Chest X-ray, AP view. Patient: 33 years old, sex M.
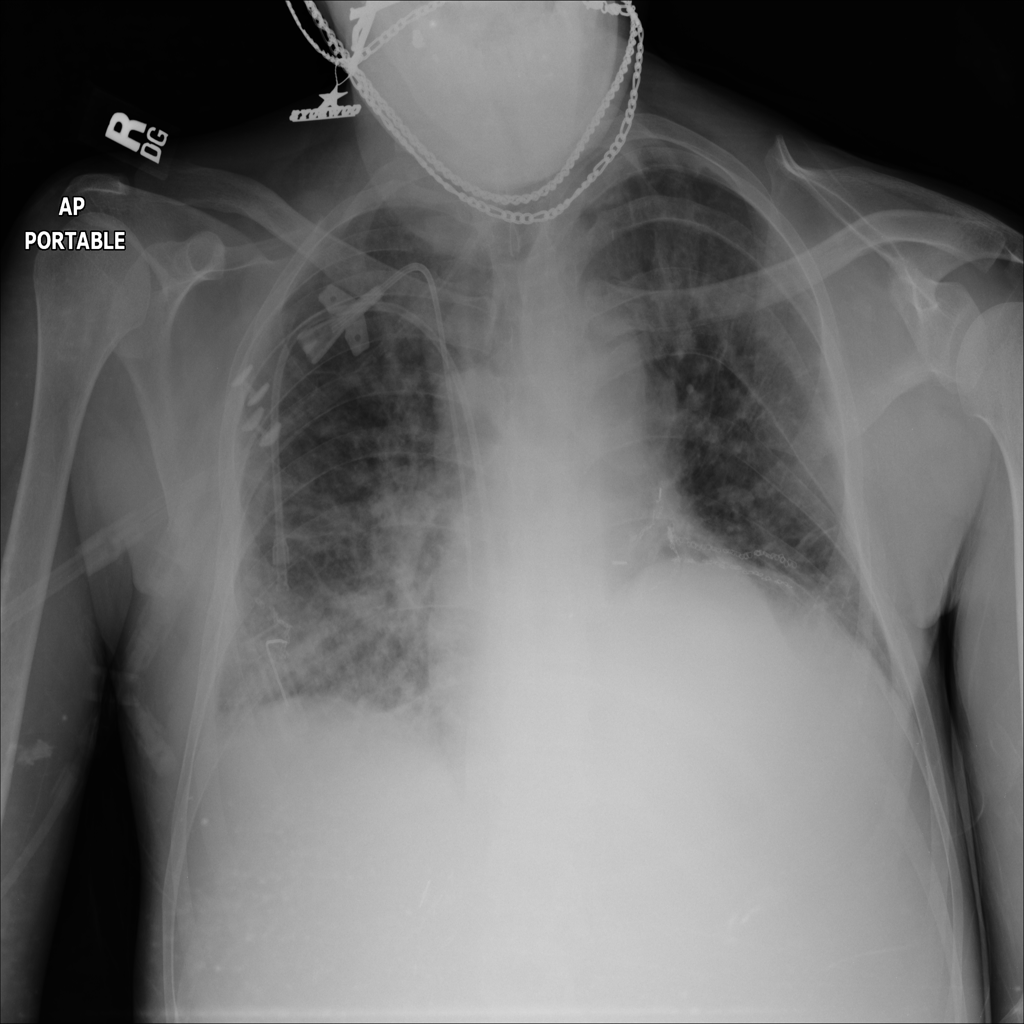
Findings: Effusion, Pneumonia